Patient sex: M
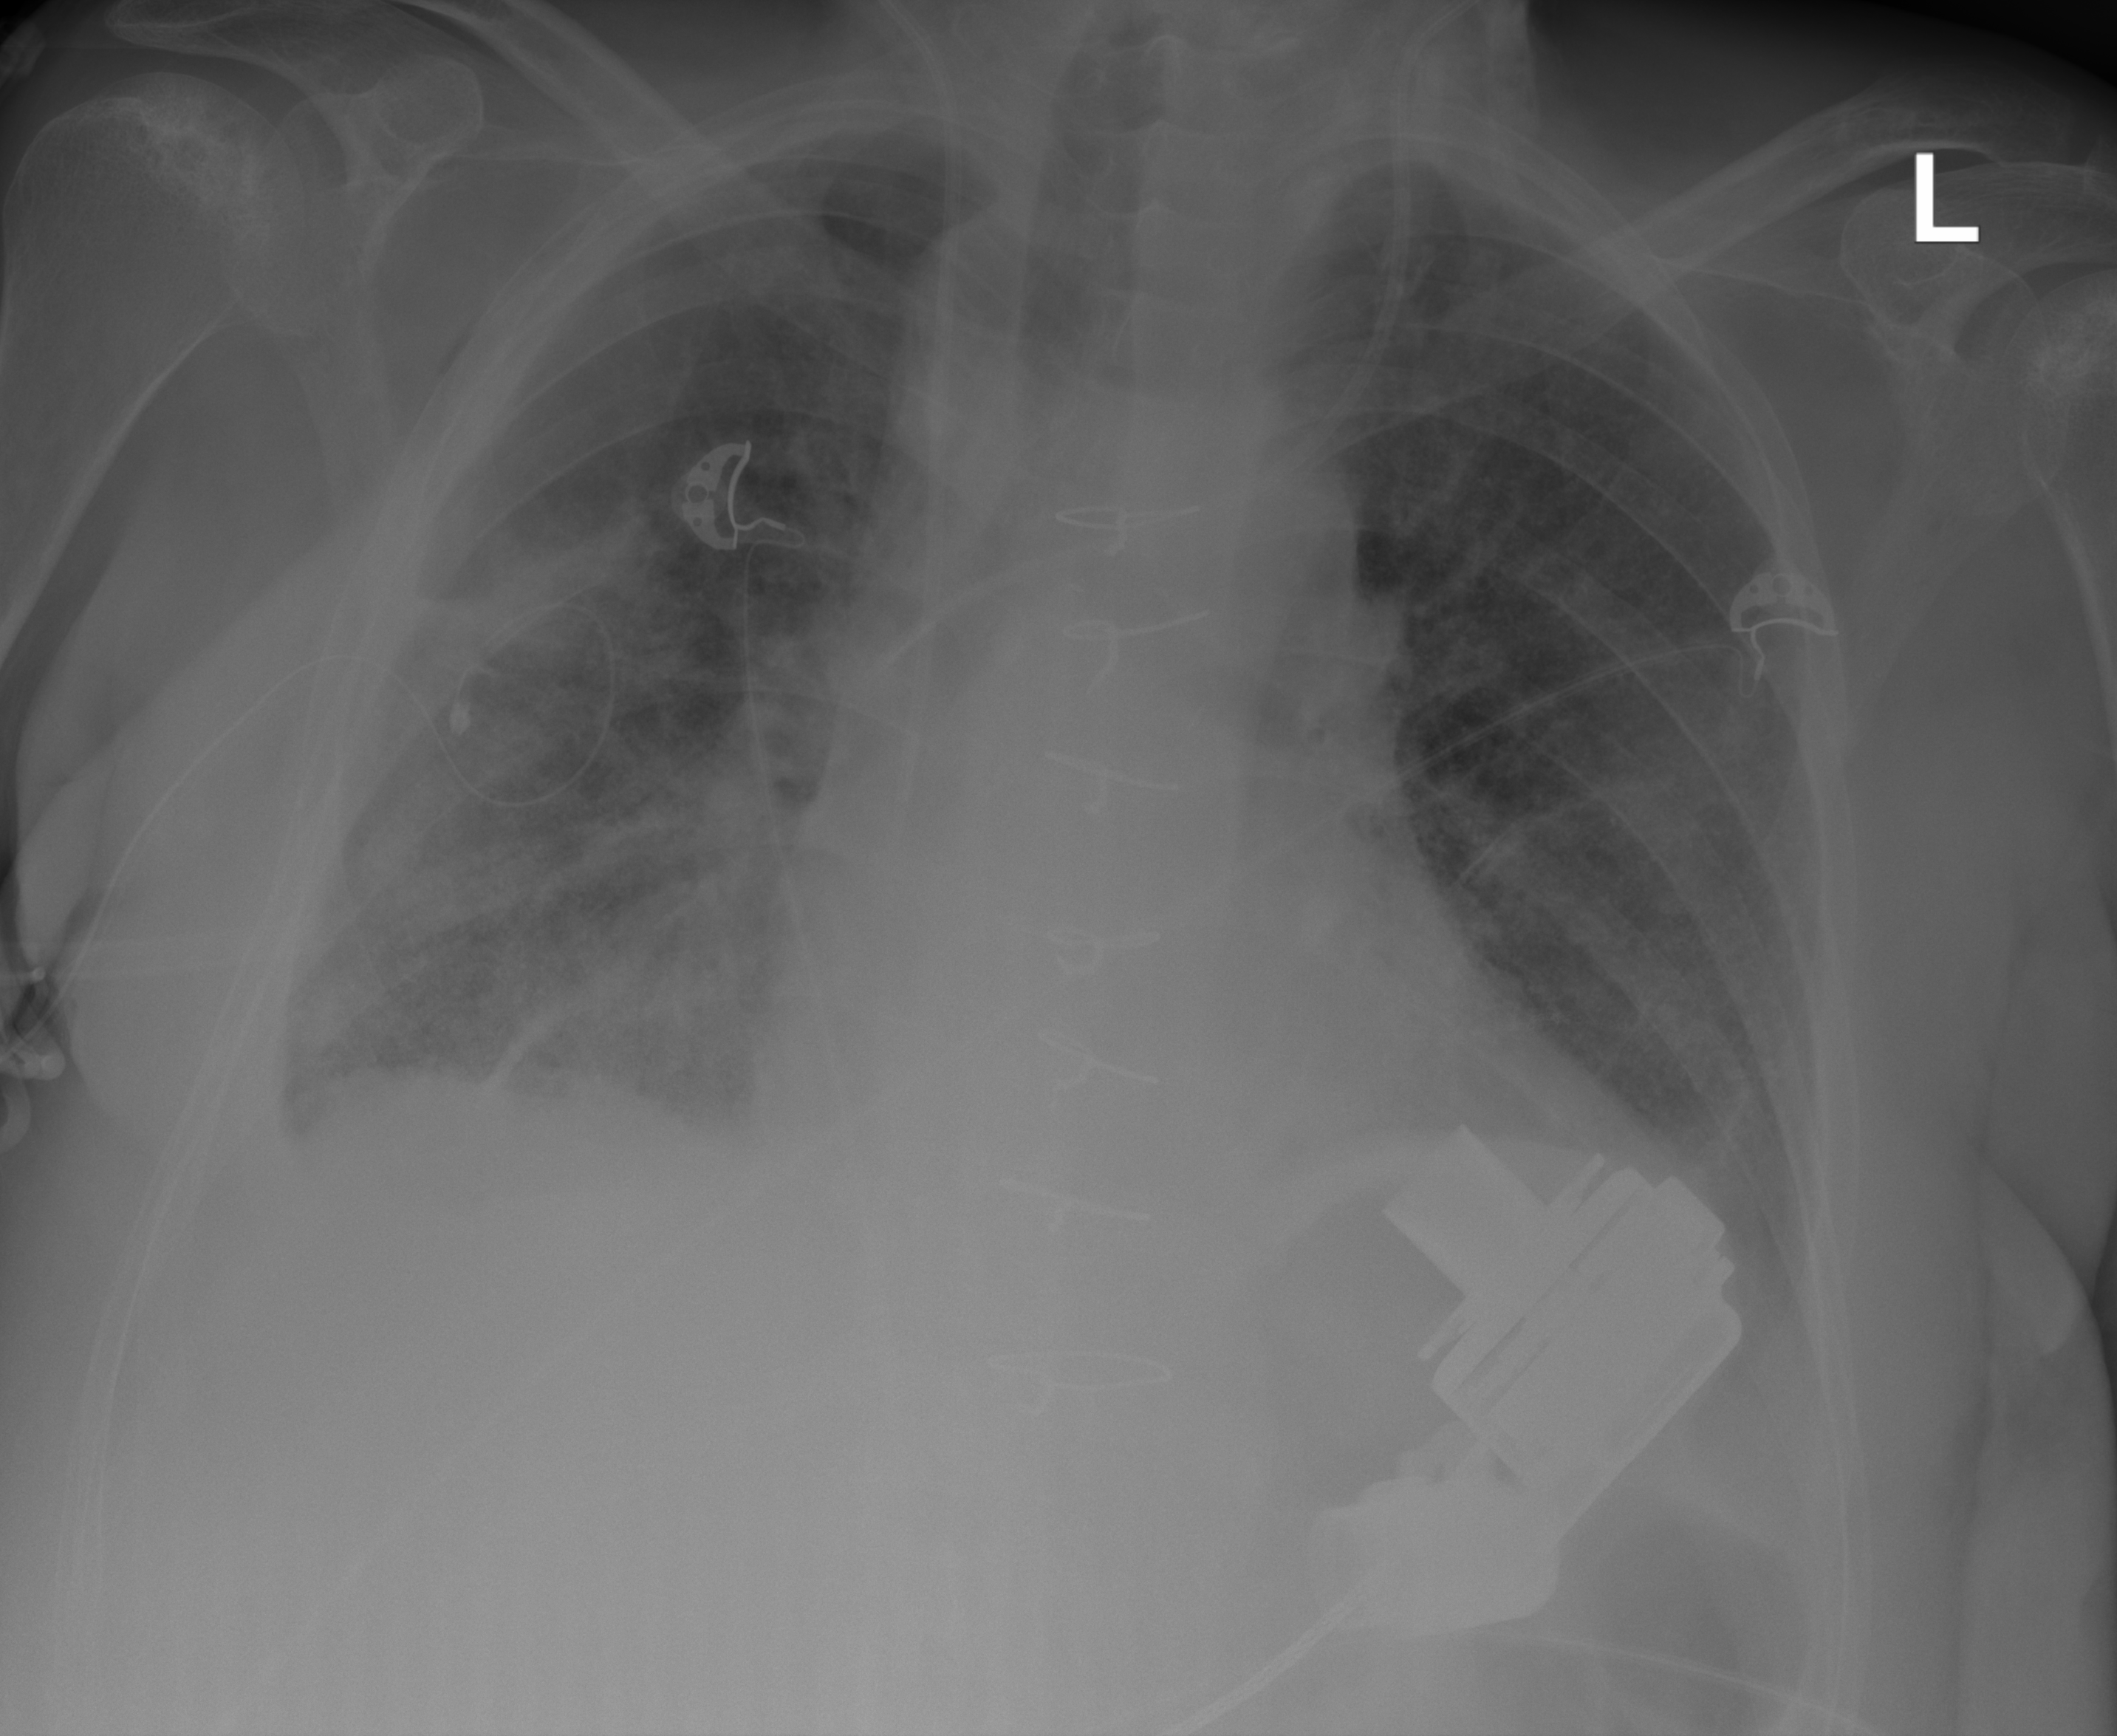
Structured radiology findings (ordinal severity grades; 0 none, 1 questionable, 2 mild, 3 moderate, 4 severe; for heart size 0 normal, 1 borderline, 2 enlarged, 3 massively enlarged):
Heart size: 2
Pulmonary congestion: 1
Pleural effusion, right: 2
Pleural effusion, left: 1
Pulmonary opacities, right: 2
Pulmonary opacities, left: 2
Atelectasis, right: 2
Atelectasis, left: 2